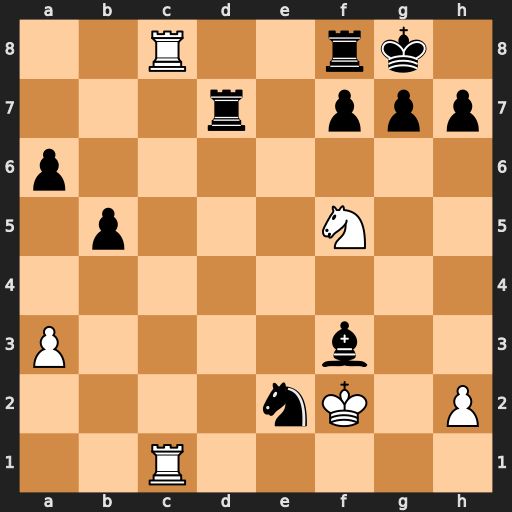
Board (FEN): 2R2rk1/3r1ppp/p7/1p3N2/8/P4b2/4nK1P/2R5
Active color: w
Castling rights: -
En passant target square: -
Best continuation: Rxf8+ Kxf8 Rc8+ Rd8 Rxd8#